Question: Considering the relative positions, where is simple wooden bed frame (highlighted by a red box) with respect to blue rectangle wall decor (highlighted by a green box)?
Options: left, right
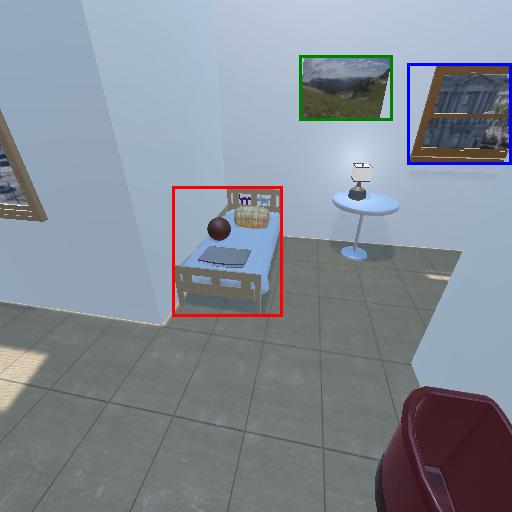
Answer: left